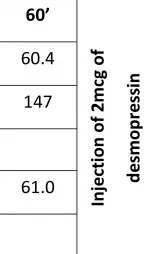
Water deprivation test results.
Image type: pathology (immunostaining)